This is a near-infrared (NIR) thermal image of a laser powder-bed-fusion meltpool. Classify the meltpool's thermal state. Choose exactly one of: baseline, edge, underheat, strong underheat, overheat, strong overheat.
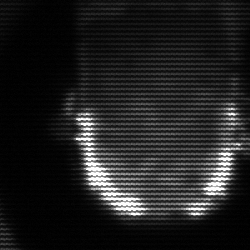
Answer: baseline